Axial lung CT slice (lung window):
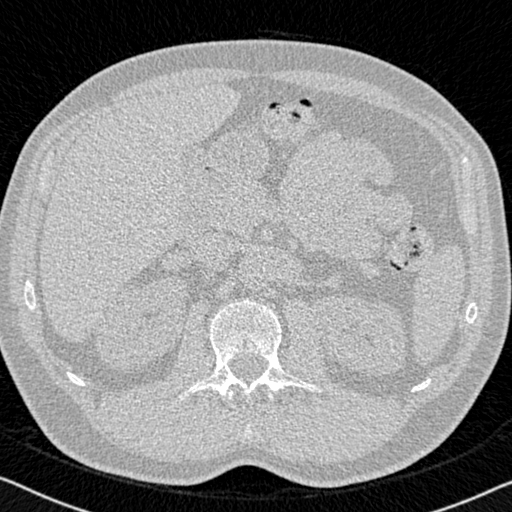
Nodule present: no